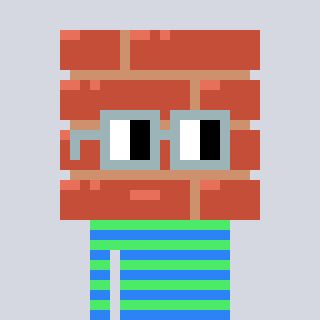
a pixel art character with square dark gray glasses, a wall-shaped head and a teal-colored body on a cool background